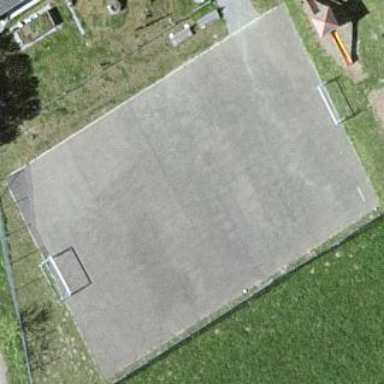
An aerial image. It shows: Soccer pitch with asphalt surface.